Question: How many ricochets will a ball launched from (1.0, 1.0) at 65° need to hit the target at (7.0, 11.0)? The ball reflects perfectly off the arena walls and mirror-obstacles.
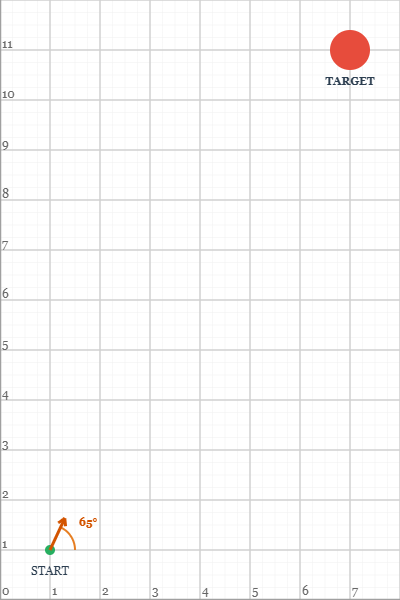
Answer: 1